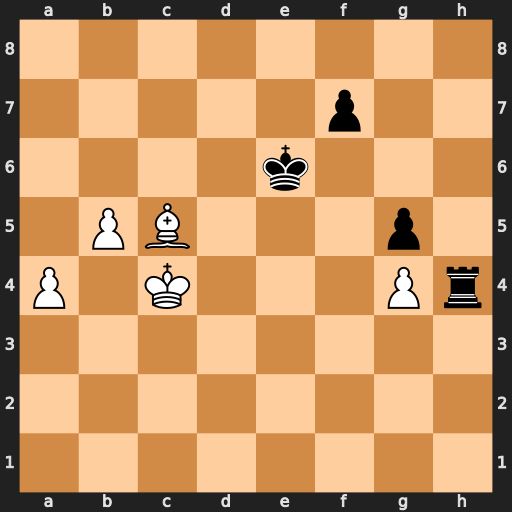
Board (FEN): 8/5p2/4k3/1PB3p1/P1K3Pr/8/8/8
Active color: w
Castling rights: -
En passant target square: -
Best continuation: b6 Rxg4+ Kb5 Kd7 a5